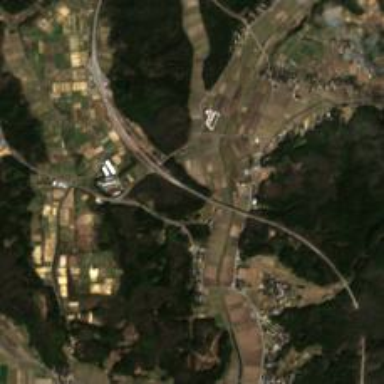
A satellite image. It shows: Motorway junction.